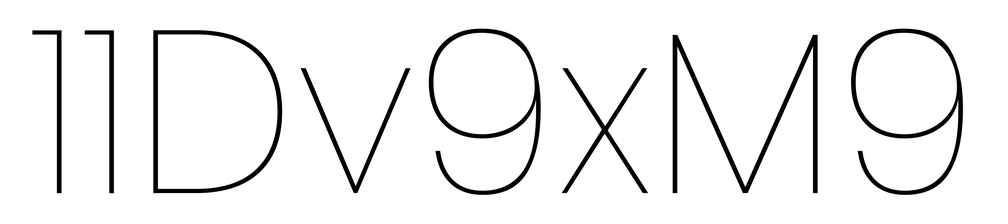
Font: Poppins-Thin